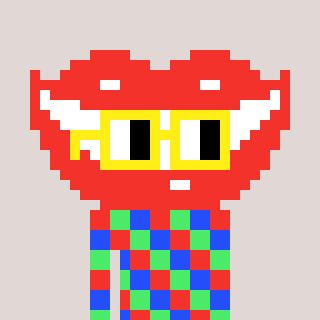
a pixel art character with square yellow glasses, a smile-shaped head and a orange-colored body on a warm background